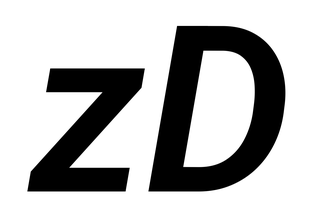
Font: Roboto-Italic_SemiBold_Italic